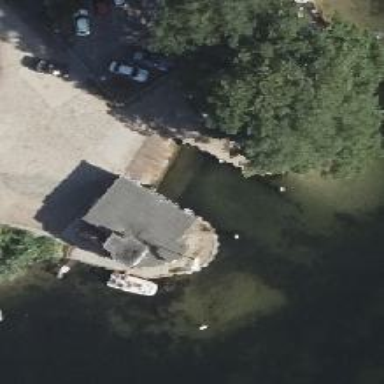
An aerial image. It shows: Lifeguard station.